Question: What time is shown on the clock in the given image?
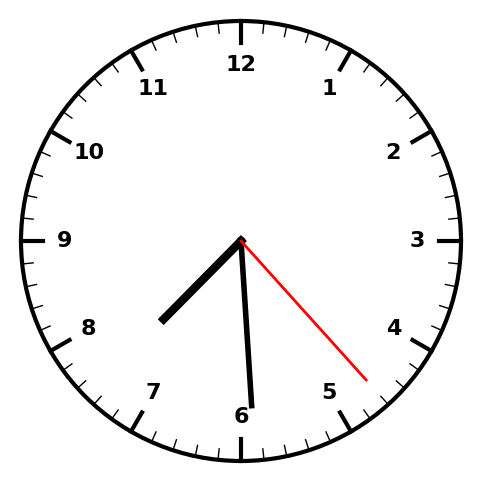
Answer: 07:29:23